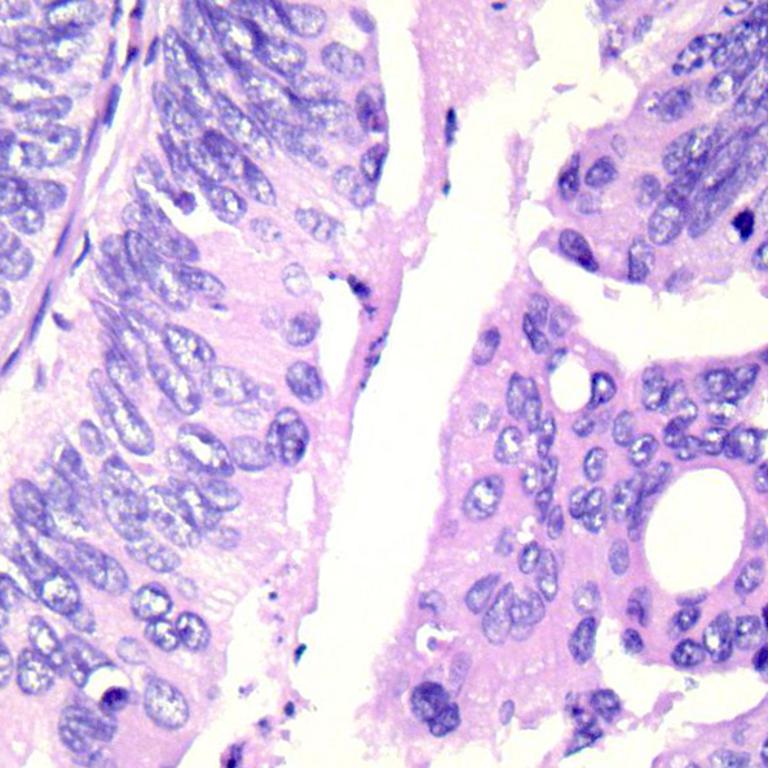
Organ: colon
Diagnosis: adenocarcinomas